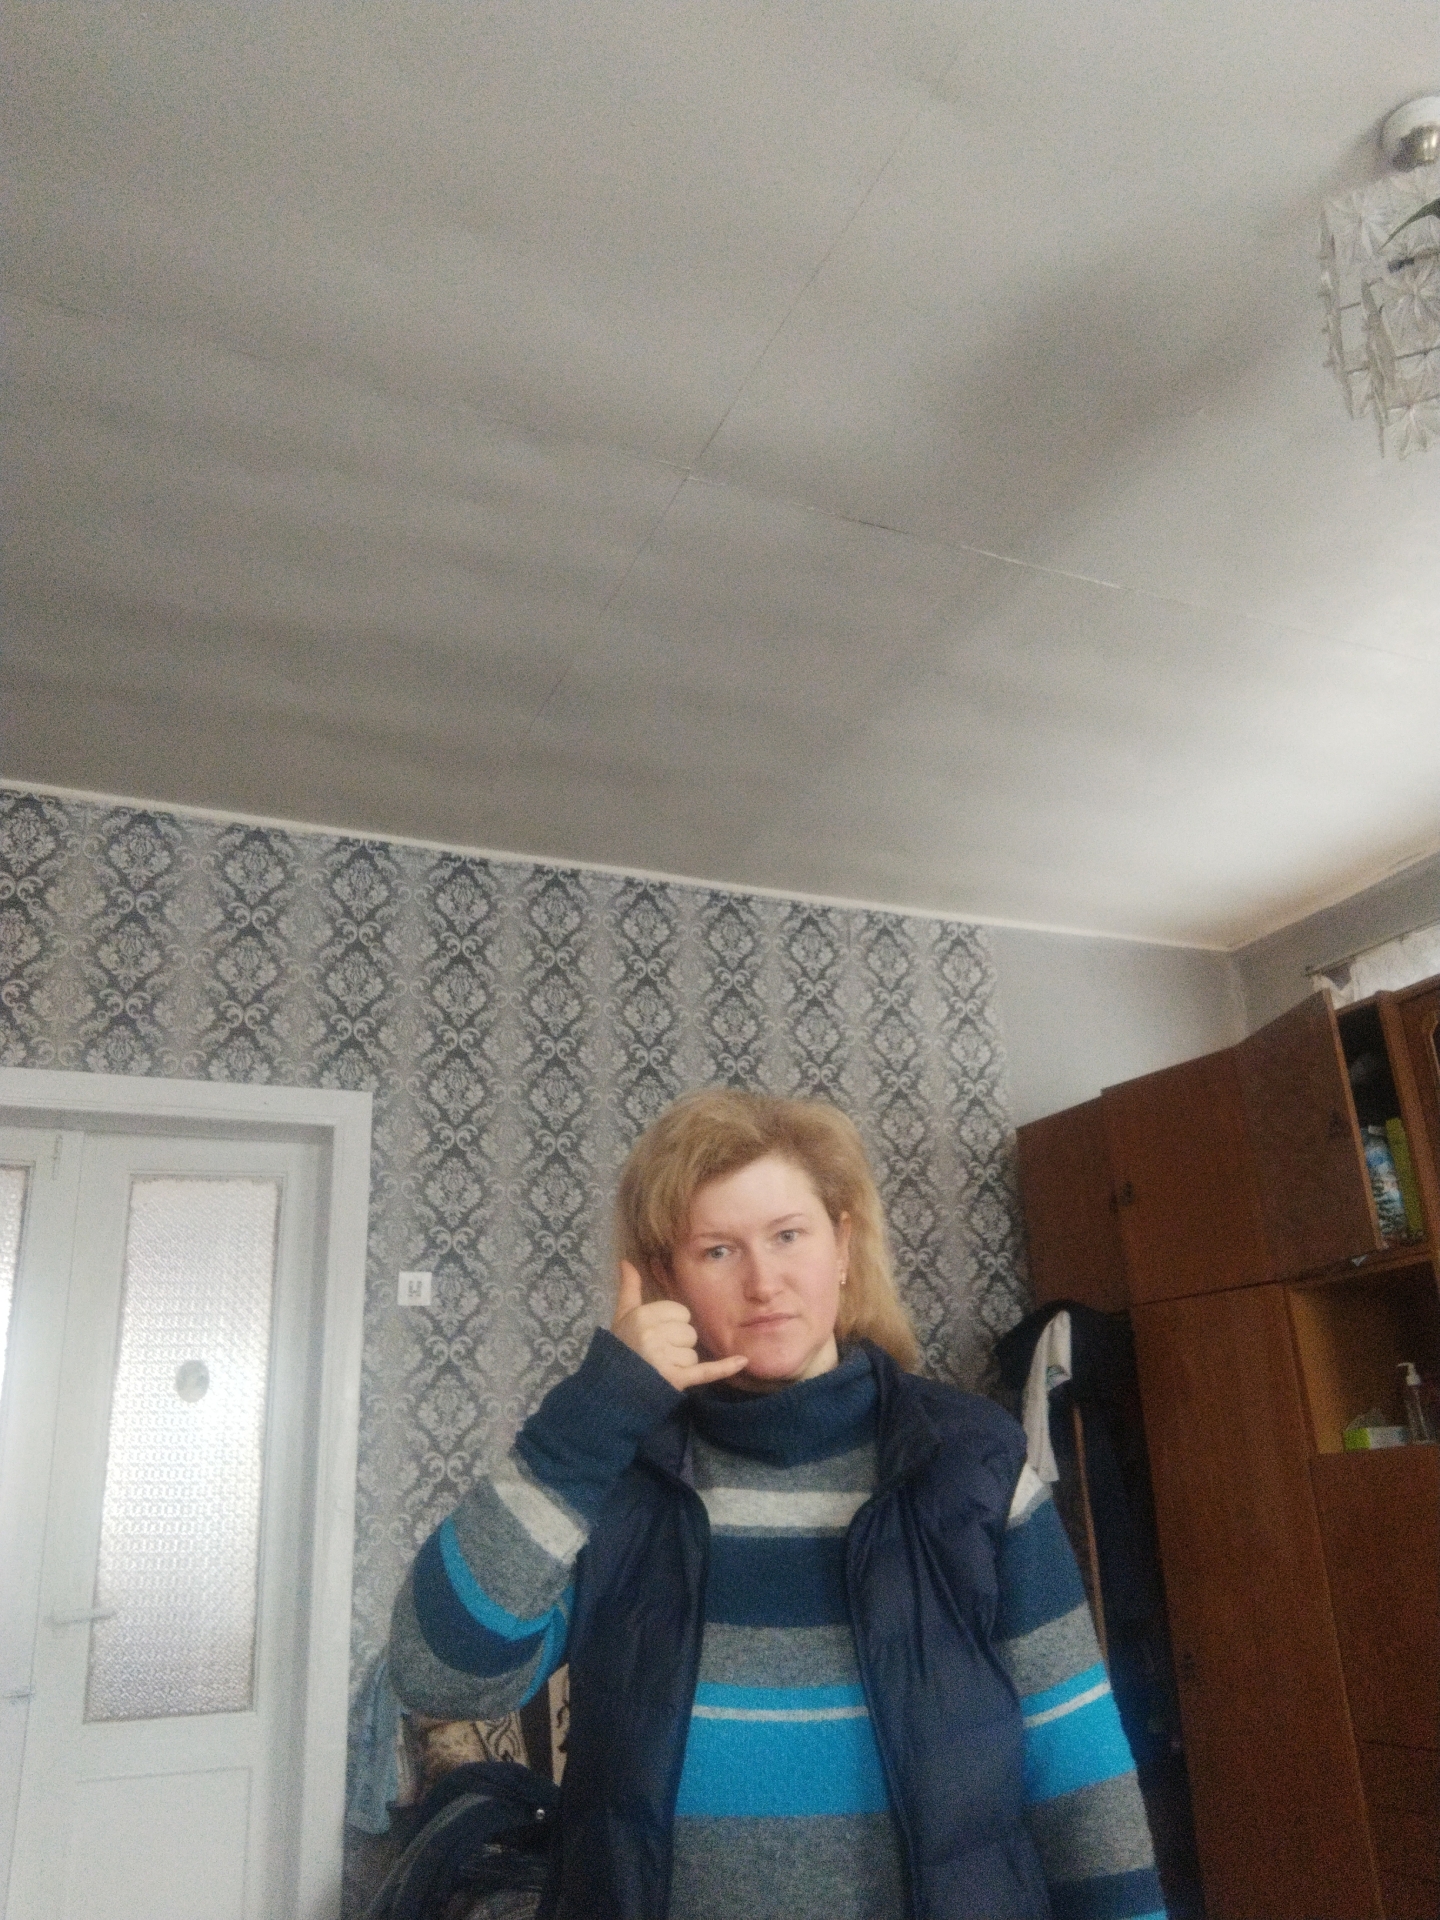
Label: noise